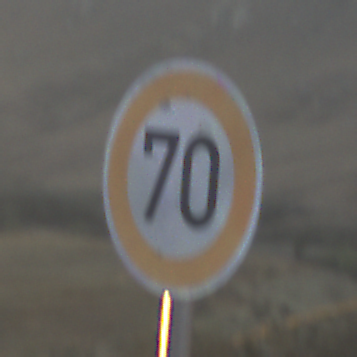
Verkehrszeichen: Geschwindigkeit70
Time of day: SunriseSunset
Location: Outdoor (Nature)
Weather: Clear
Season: NotSpecified
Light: Natural